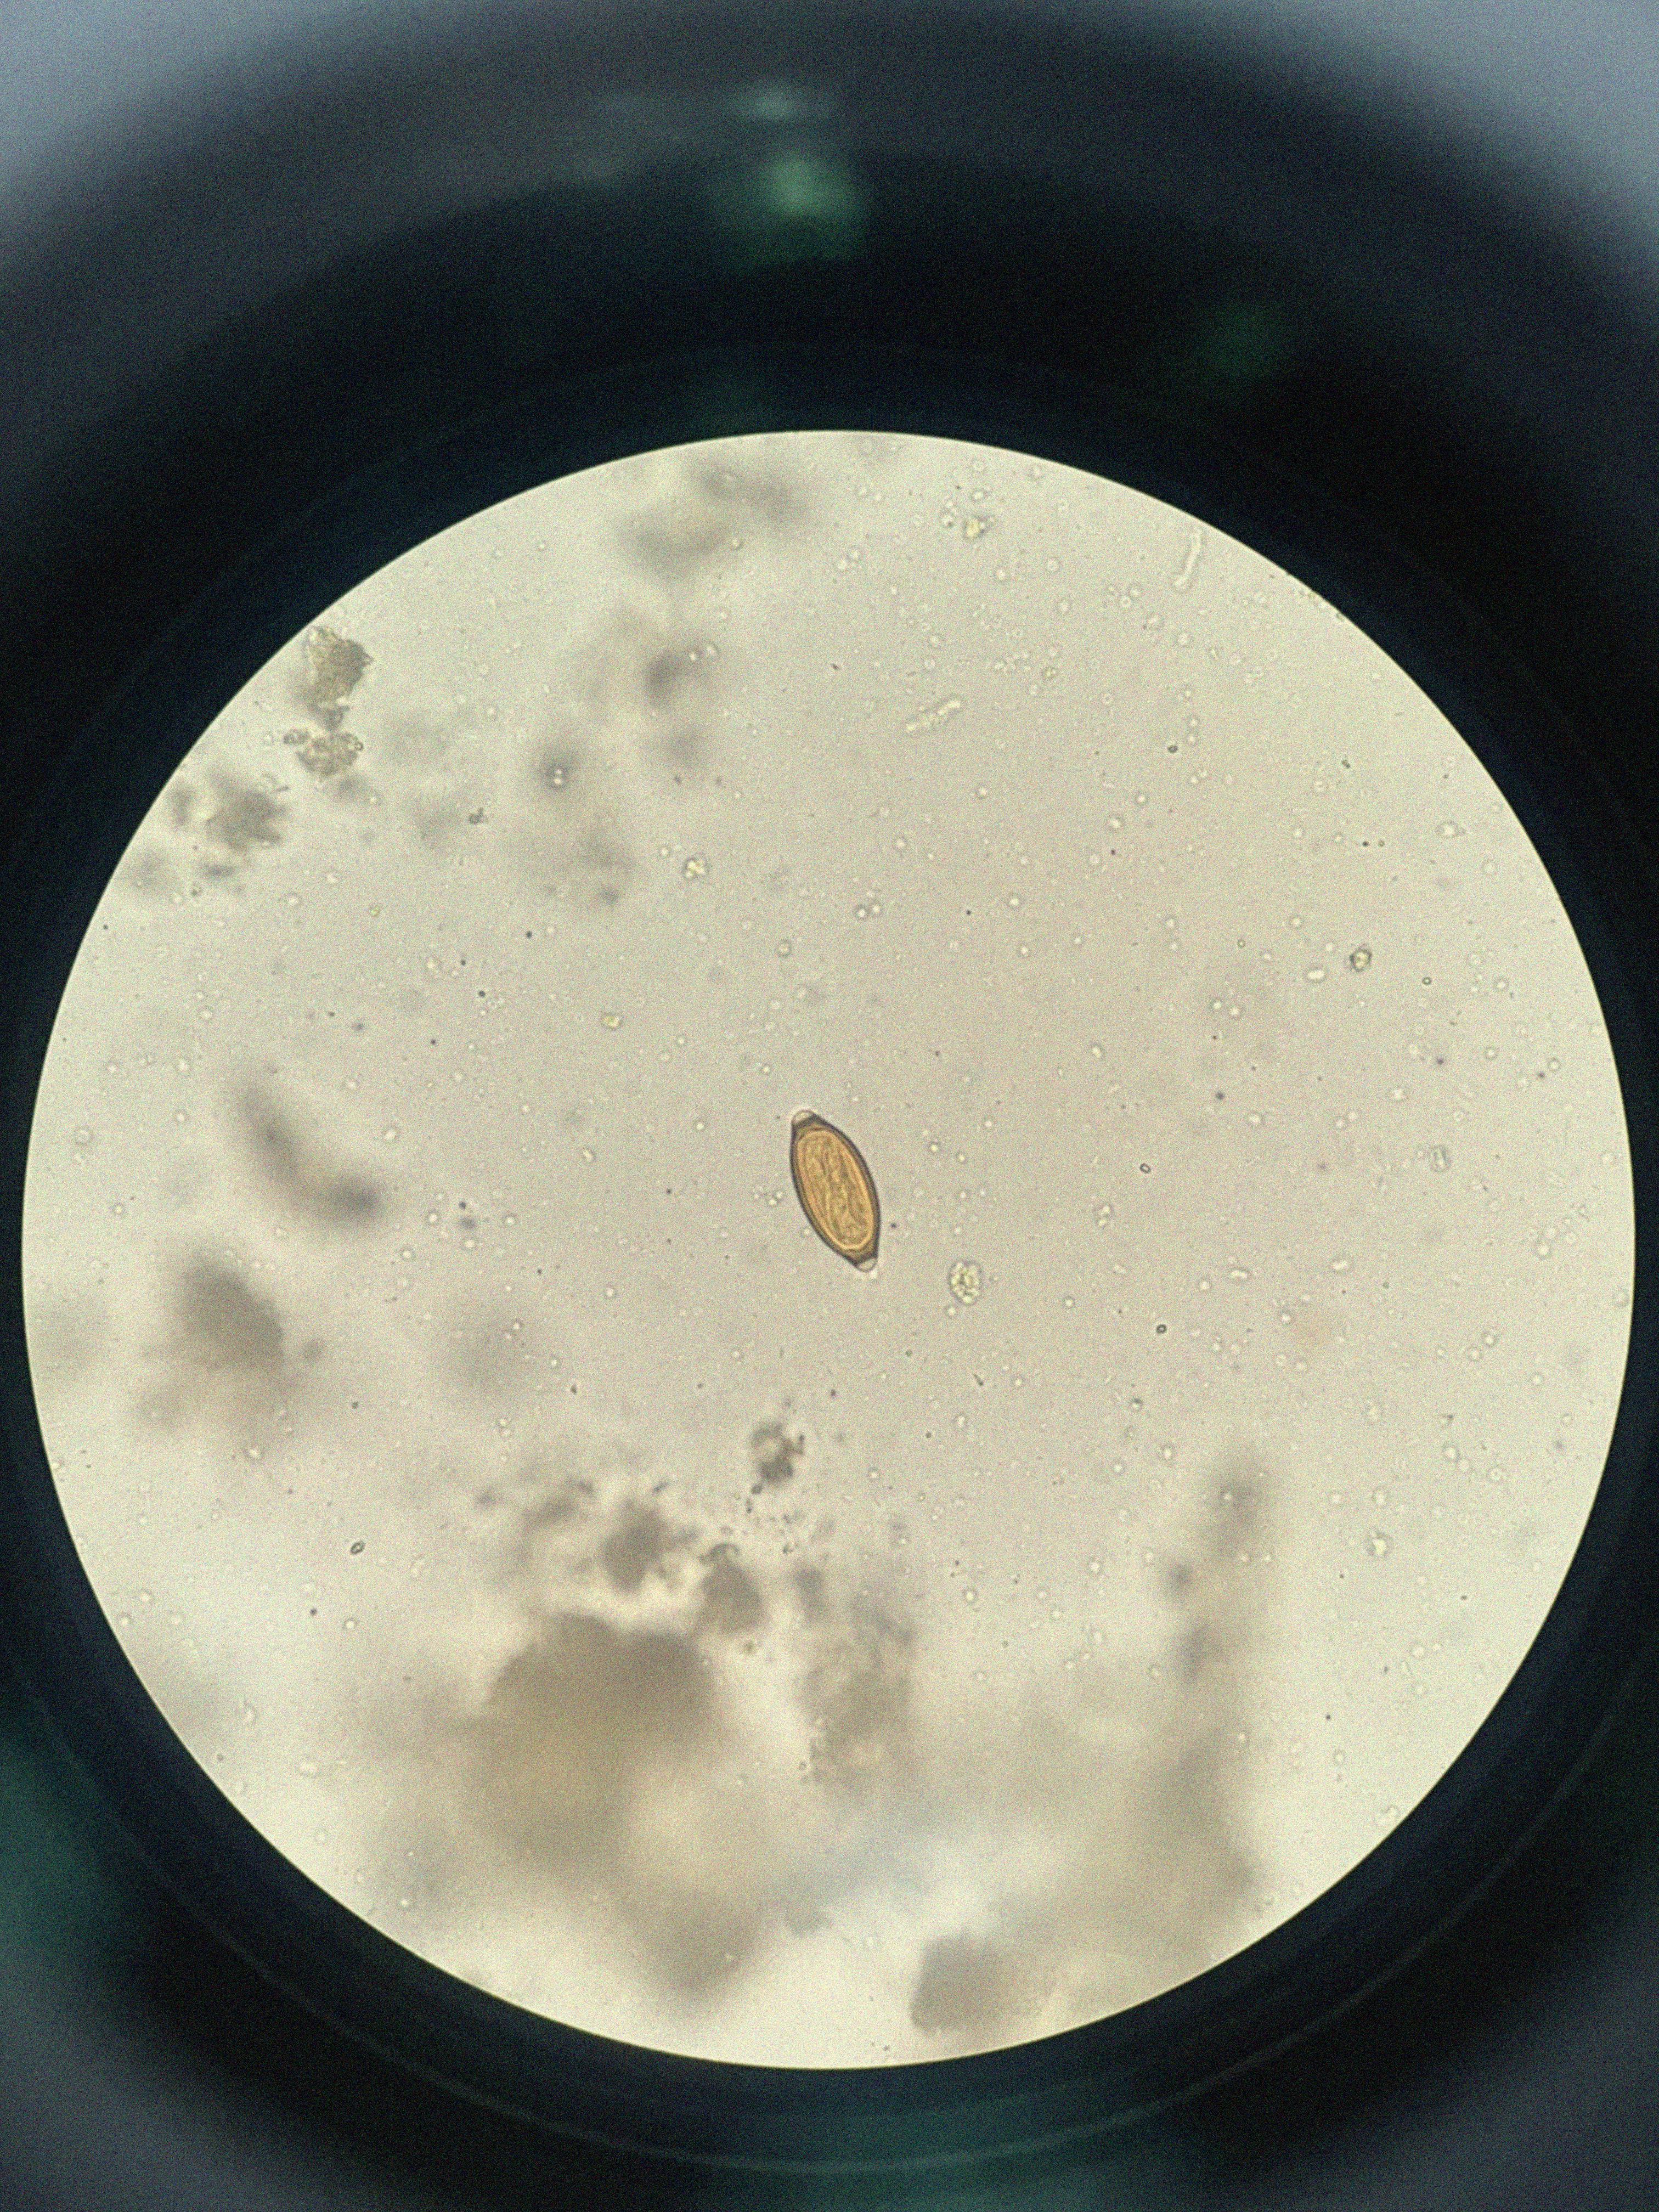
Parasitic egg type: Trichuris trichiura